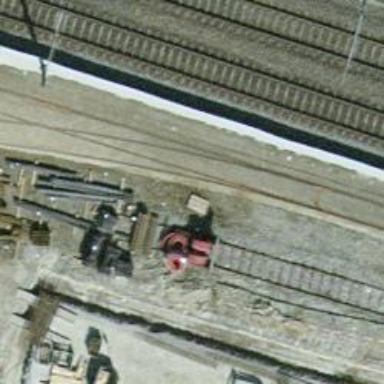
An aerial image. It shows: Railway buffer stop.